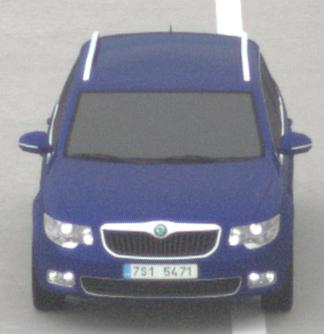
Make: Skoda
Model: Superb Combi 1.4 TSI
Detailed model: Superb (II) Combi
Model produced from: 2010/01
Model produced until: 2011/10
Doors: 5
Color: blue
Road condition: dry road
Daytime: morning or afternoon
Contrast: low contrast